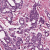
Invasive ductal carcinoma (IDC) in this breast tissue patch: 1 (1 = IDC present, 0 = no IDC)